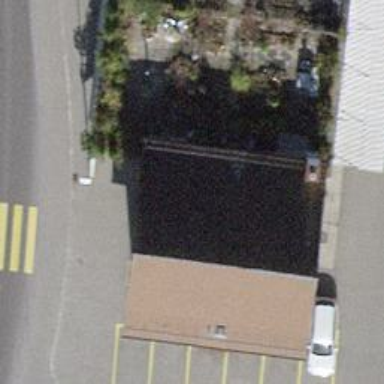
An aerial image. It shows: Post box is visible.